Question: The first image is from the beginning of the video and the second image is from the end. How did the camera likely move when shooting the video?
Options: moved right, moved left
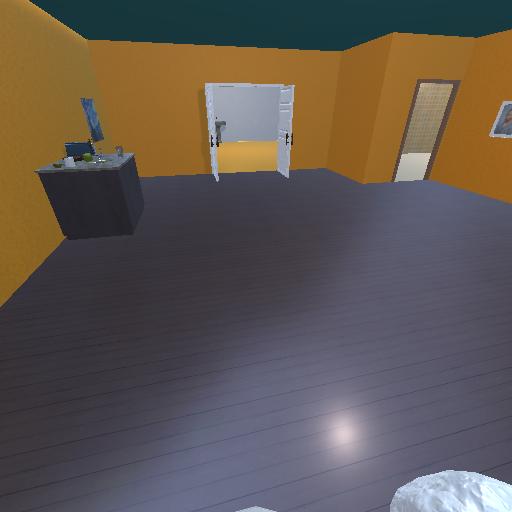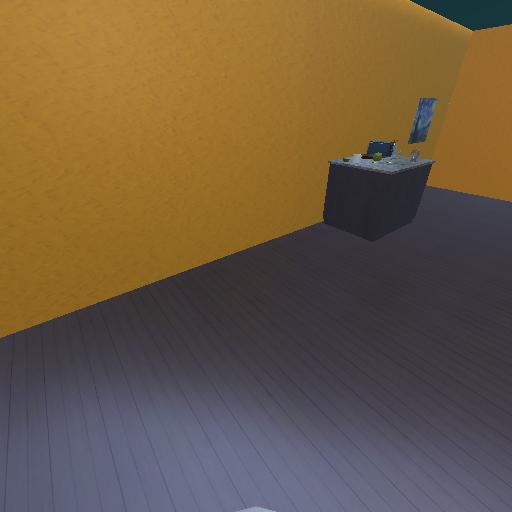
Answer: moved right